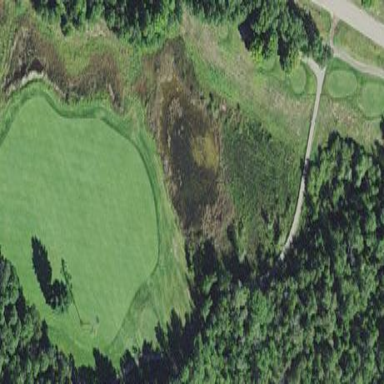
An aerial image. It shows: Scenic view of water hazard on golf course. The natural water feature adds beauty to the landscape.